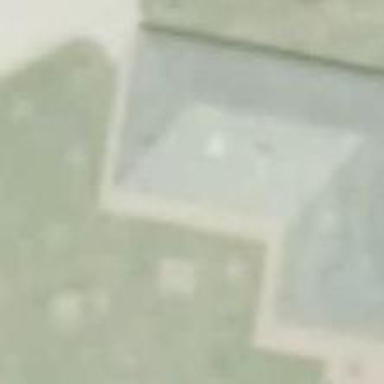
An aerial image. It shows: Simple house.